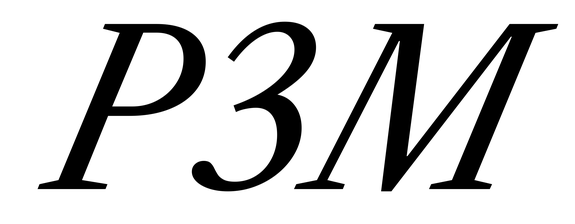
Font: LibreCaslonText-Italic_Italic